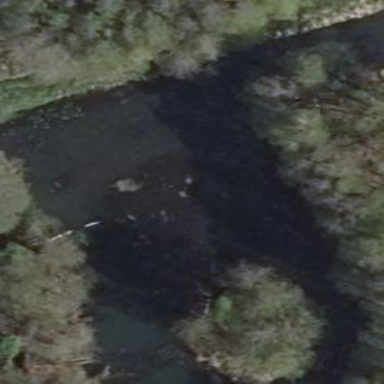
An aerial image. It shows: Pond with natural water.